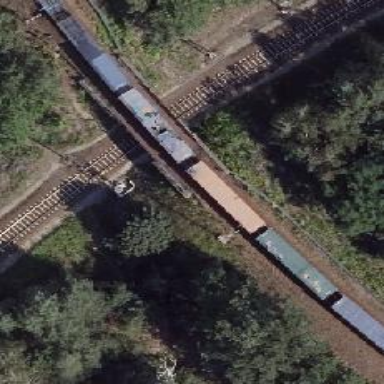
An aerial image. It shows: Bridge over railway with electrified contact lines.